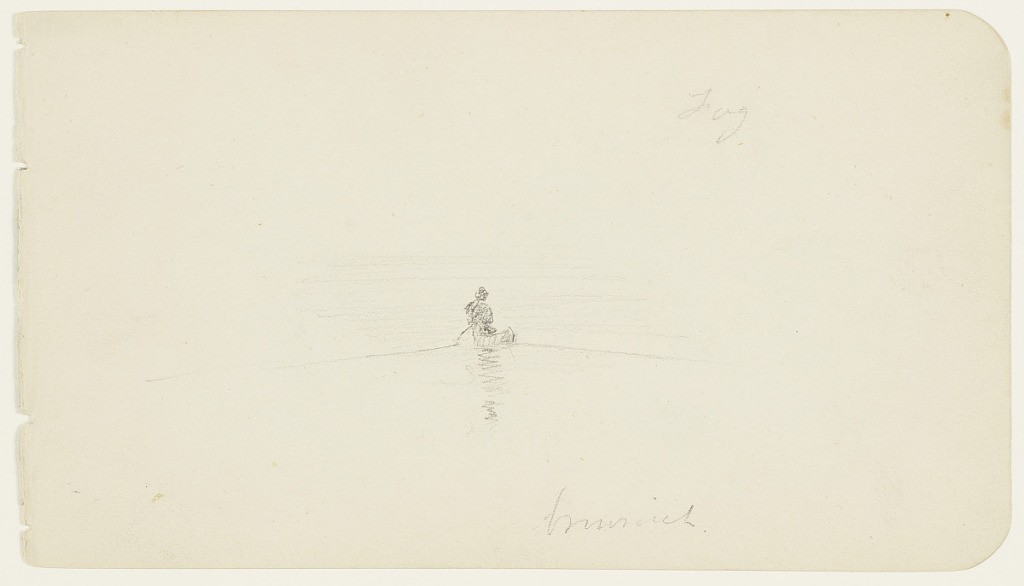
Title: Canoe Rider in the Fog, Lake Millinocket, Maine
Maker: Frederic Edwin Church, American, 1826–1900
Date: probably September - October 1878
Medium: Graphite on white wove paper
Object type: drawing
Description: Figure and landscape sketch showing a view of a lone canoe rider on the surface of Lake Millinocket in Maine. Shown from behind at center, the rider paddles away from the viewer as he leaves a subtle and symmetrical wake on the water's surface. Pencil striations around the canoe rider suggest heavy fog.